RGB frame:
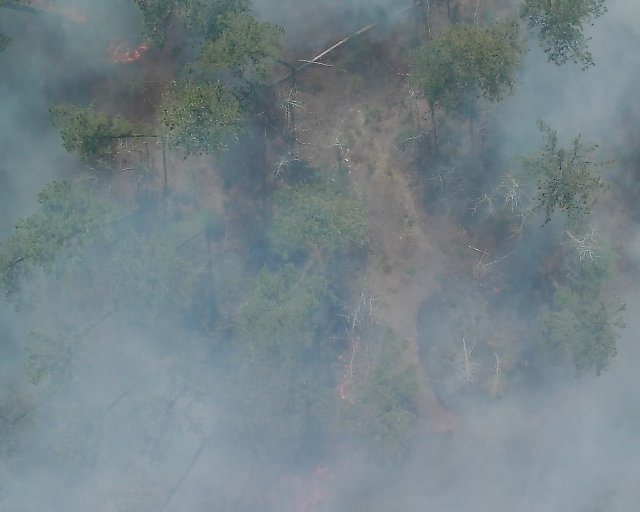
Thermal frame:
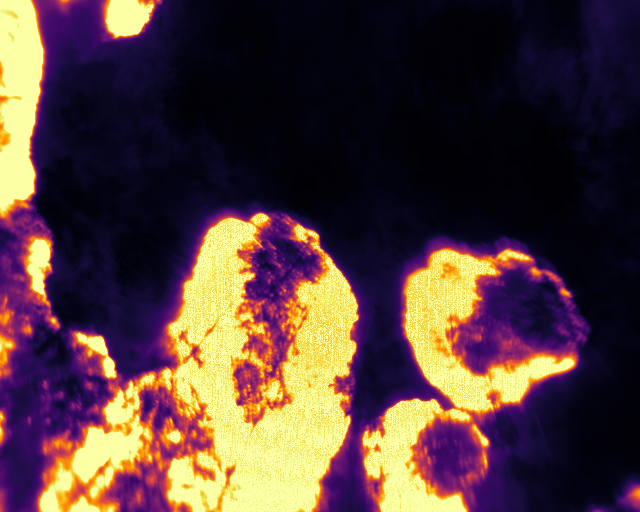
Captured: 2026-02-26 02:31:41
Pixels at or above 80 °C: 104822 (fraction of frame: 0.3199)